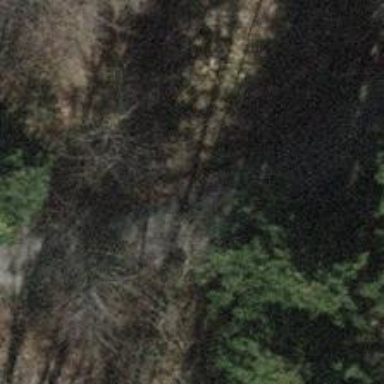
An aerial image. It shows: Compacted track with grade2 level.